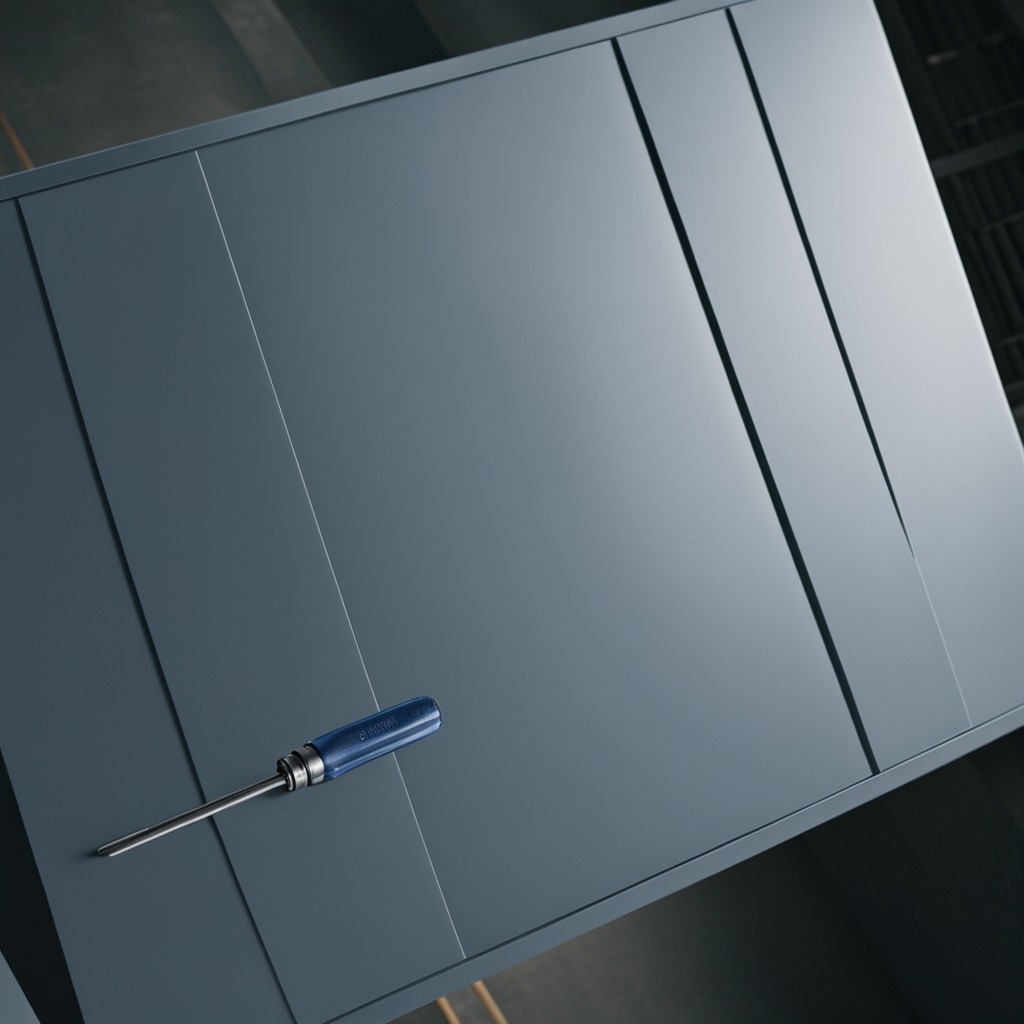
A screwdriver lies on the toolbox surface in an airplane hangar workshop 8K.